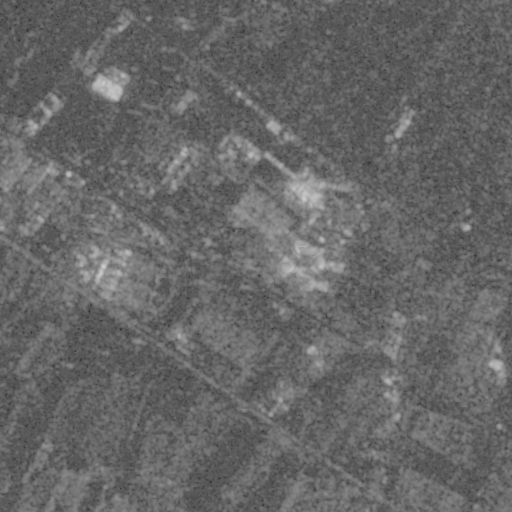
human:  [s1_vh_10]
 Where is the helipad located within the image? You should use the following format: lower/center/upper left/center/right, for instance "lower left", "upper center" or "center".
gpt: The helipad is located in the center right of the image.
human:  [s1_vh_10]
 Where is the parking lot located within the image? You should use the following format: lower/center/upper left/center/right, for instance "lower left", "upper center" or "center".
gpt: The parking lot is located in the center right of the image.
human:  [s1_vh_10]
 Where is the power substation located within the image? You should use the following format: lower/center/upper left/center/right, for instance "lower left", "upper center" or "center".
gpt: The power substation is located in the center left of the image.
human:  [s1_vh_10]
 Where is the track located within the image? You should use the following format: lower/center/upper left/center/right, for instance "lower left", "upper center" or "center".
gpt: There is no track in the image.

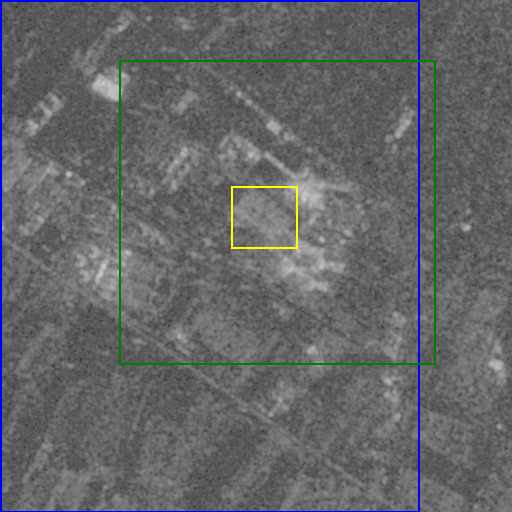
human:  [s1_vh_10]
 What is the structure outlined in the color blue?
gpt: The structure outlined in blue is a crop field.
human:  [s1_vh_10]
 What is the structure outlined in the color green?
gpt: The structure outlined in green is a power plant.
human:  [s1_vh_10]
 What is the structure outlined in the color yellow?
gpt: The structure outlined in yellow is a power substation.
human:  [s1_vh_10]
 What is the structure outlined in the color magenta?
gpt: There is no magenta outline.